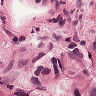
Metastatic tissue present: yes